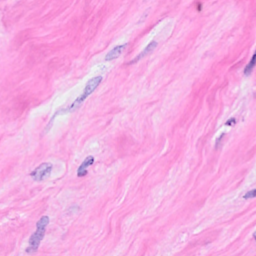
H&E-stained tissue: Breast